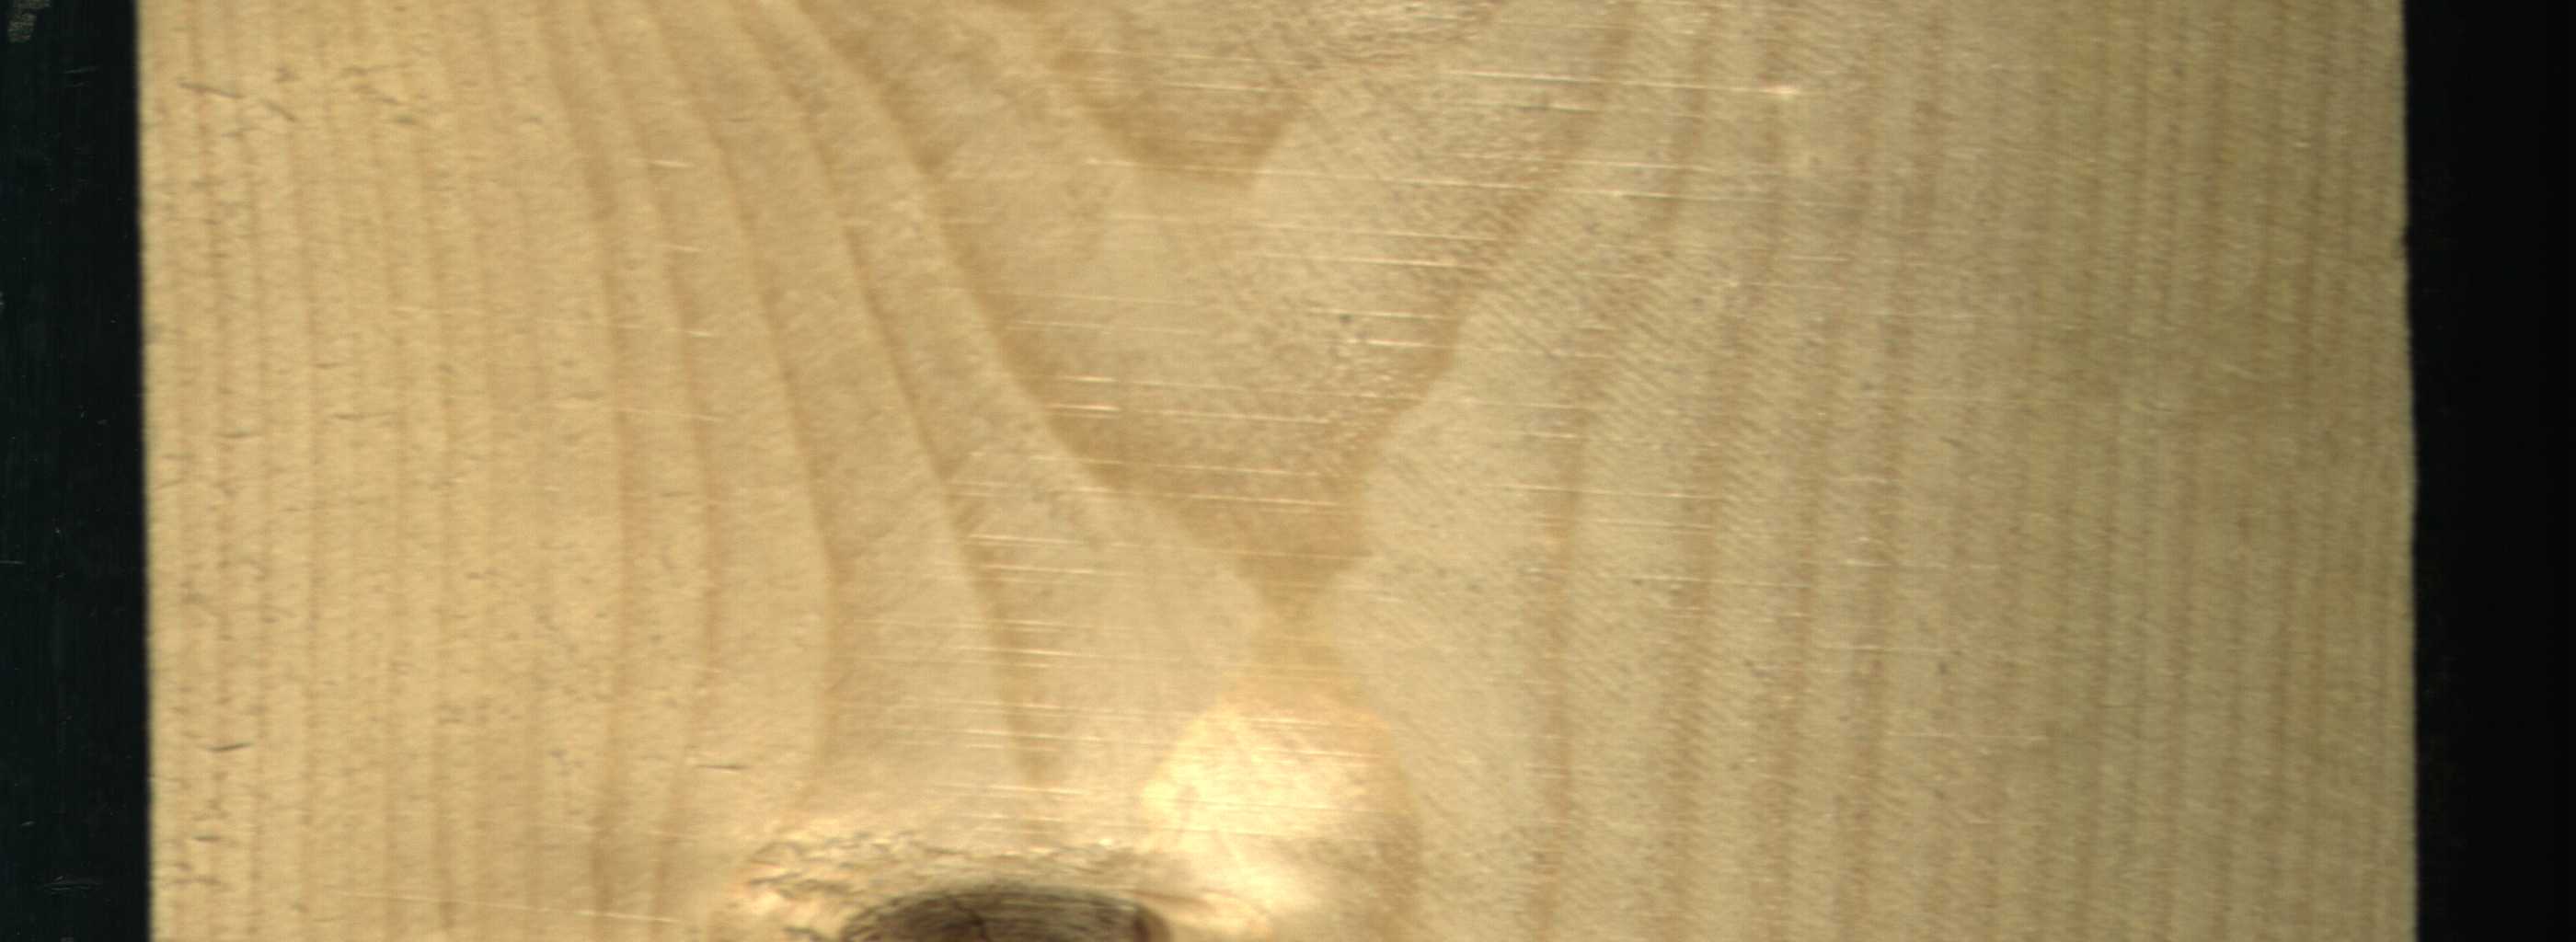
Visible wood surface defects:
Dead_Knot
Dead_Knot